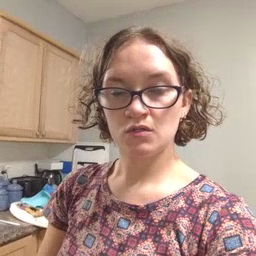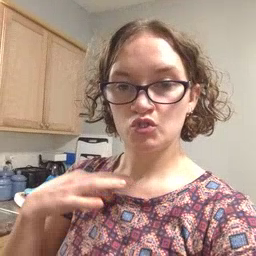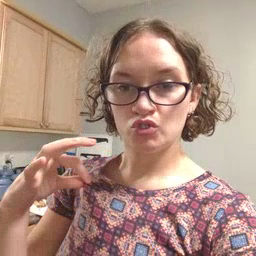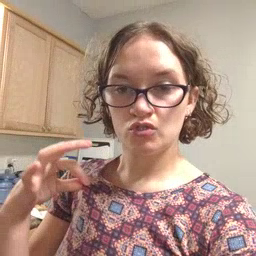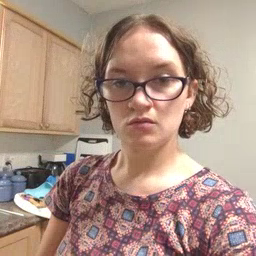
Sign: shirt